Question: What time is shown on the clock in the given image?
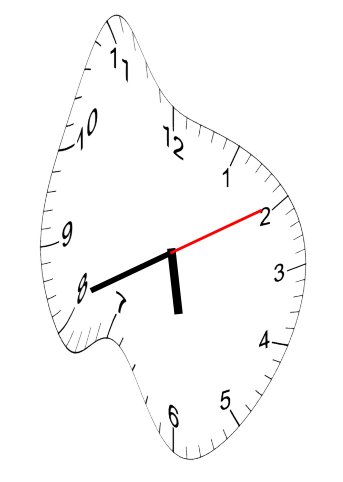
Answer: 05:41:10